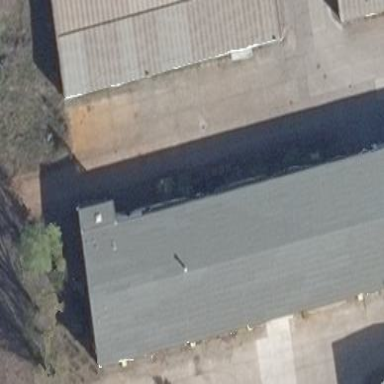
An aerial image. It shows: Industrial building with flat black roof.